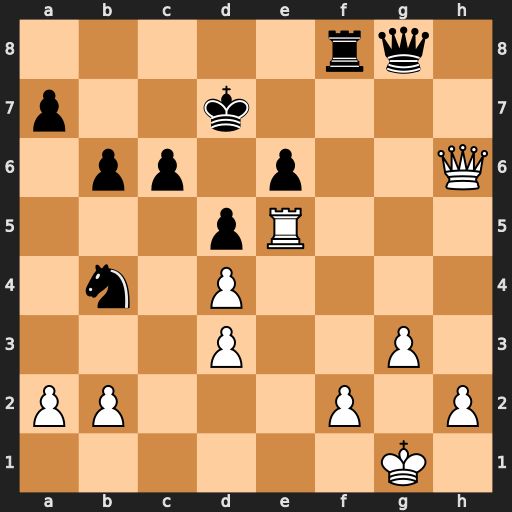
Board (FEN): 5rq1/p2k4/1pp1p2Q/3pR3/1n1P4/3P2P1/PP3P1P/6K1
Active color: w
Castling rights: -
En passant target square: -
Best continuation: Rg5 Qf7 Rg7 Kd6 Rxf7